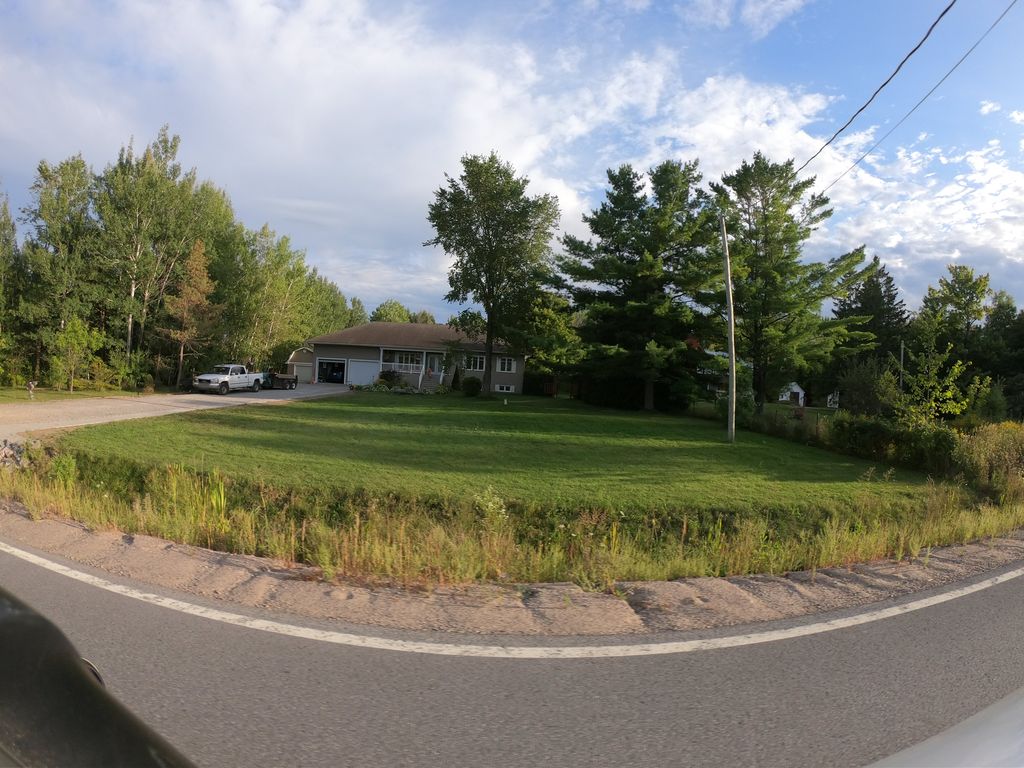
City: ottawa-gatineau